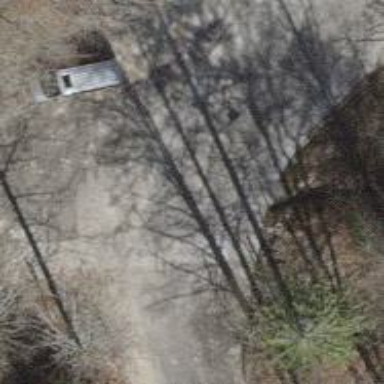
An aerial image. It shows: Set of steps on the road.